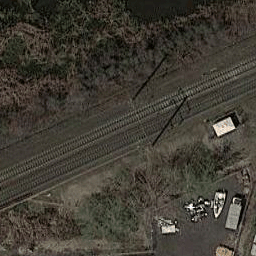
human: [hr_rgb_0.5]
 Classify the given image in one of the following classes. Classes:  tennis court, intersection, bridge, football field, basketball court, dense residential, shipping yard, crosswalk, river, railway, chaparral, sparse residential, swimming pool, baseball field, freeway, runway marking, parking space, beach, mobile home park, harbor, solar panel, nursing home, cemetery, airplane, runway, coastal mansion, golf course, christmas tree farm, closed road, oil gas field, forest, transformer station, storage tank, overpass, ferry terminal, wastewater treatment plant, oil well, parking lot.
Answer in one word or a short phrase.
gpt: railway